Field crop: tomato
Growth stage: 1
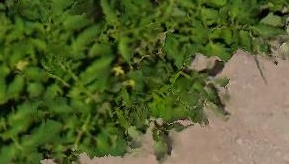
Species: tomato